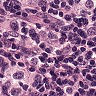
Metastatic tissue present: yes